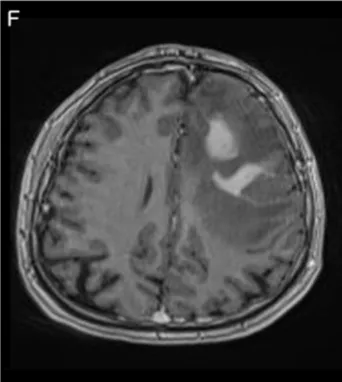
Three clinical cases. The second MRI showed distinct regression (F). Corticosteroid treatment still was not tapered. Participating clinics were asked how each case would be treated at their institution.
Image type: radiology (mri)